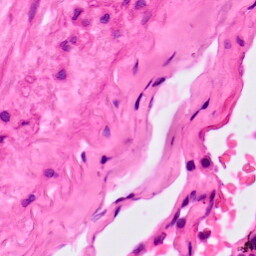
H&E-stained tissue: Lung